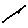
Label: line